Question: I had some databases that would not truncate the transaction log.
These databases are all in recovery mode, and we are ok with one full backup daily.
First thing I checked is if there were some sort or open transactions or something preventing the logs to be re-used.
'''
SELECT name, log_reuse_wait_desc
FROM sys.databases
WHERE log_reuse_wait <> 0
'''
which gave me the following results:

To get rid of the LOG_BACKUP, I did:
'''
USE [master]
GO
ALTER DATABASE mydb SET RECOVERY BULK_LOGGED WITH NO_WAIT
'''
and back to SIMPLE:
'''
USE [master]
GO
ALTER DATABASE mydb SET RECOVERY SIMPLE WITH NO_WAIT
'''
That sorted the LOG_BACKUP but I still had lack of disk space issues.
So I desperately run the following command:
'''
DBCC SHRINKFILE (N'wslogdb70_27_log', 0, TRUNCATEONLY)
'''
I hope this TRUNCATED the transaction log, instead of SHRINKING it.
- -
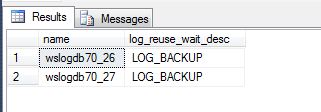
Answer: First, you can't have 'LOG_BACKUP' as a log_reuse_wait if the database is in 'SIMPLE' recovery, because it's not possible to even take the log backup unless recovery mode is either 'FULL' or 'BULK_LOGGED'.
Further, as per the <URL>:
> The TRUNCATEONLY option does not move information in the log, but does remove inactive VLFs from the end of the log file.
To shrink a log file, use
'''
DBCC SHRINKFILE (wslogdb70_27_log, X)
'''
where 'X' is the target size in MB.
Take care not to shrink the log too much, it needs some free space in file to work, otherwise it will just autogrow again.
Regarding autogrowth, try to specify the autogrowth factor in MB, not in percent. How much exactly depends on some factors you didn't mention (size of log and data files, for example).
Actually, your DB's and adjusting accordingly is your best bet.